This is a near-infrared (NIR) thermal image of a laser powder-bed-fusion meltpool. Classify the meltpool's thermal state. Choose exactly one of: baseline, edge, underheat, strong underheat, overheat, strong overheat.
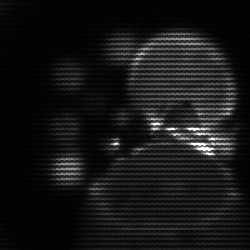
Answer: edge